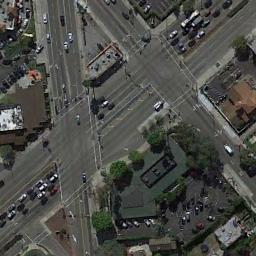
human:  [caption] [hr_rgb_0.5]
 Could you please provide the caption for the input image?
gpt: There are many moving and waiting vehicles on the road at two adjacent intersections  There are many buildings and trees around the intersection, And many cars are parked in the open space beside the intersection .

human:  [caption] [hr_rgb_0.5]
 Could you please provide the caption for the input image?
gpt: An intersection with dense traffic is between some buildings .

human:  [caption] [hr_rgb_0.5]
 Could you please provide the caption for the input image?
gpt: There were many cars parked at the intersection .

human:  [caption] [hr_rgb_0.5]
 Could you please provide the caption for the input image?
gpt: There are many buildings beside the intersection .

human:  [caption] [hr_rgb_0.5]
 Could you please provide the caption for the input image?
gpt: There are some black buildings beside the intersection with many cars .